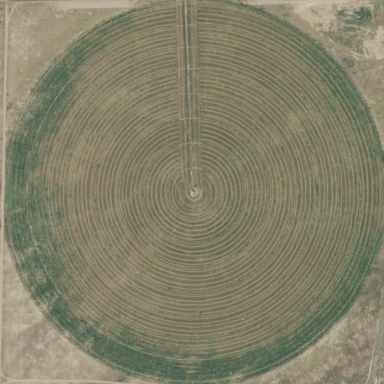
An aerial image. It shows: Farmland with pivot irrigation system.